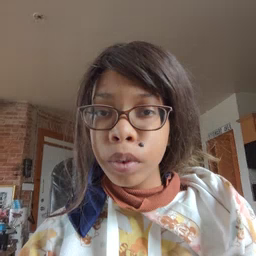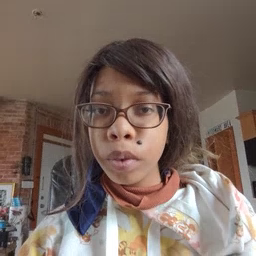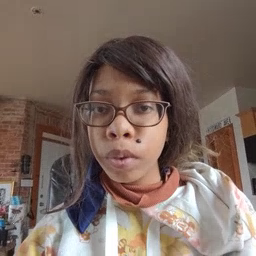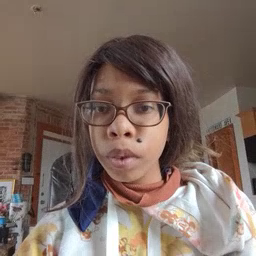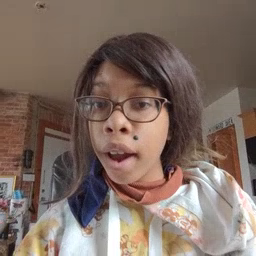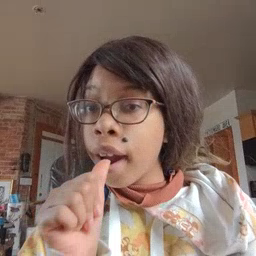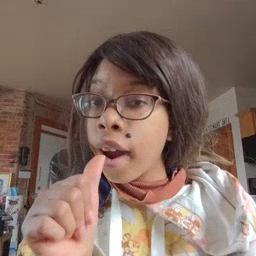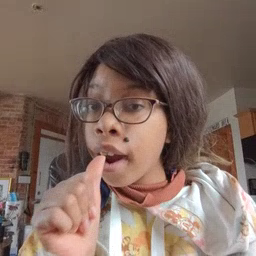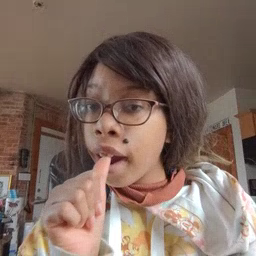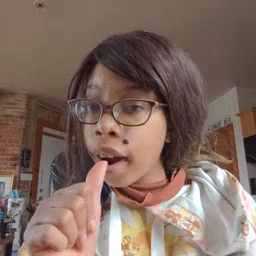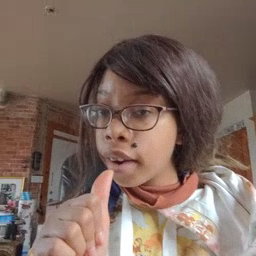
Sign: nuts